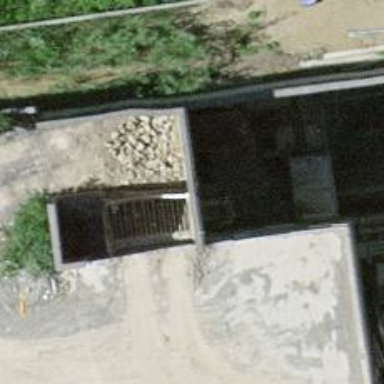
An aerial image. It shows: Retaining wall.